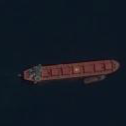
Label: Cargo_ship